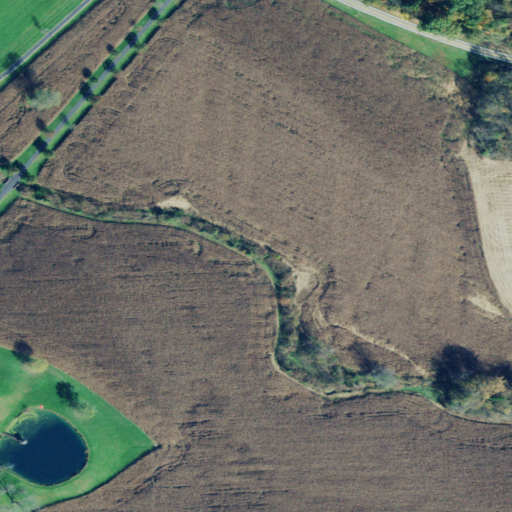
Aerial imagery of valley in Ohio named Hog Hollow containing cultivated crops, pasture, deciduous forest, and open development